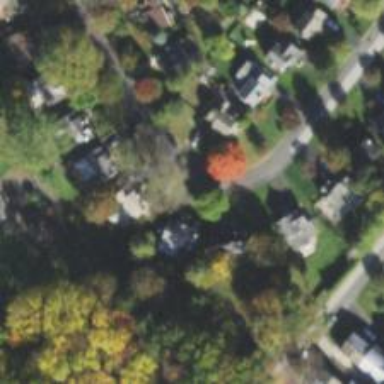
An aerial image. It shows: Residential road.